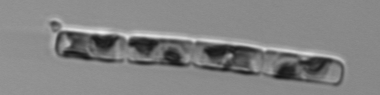
Label: Guinardia_delicatula